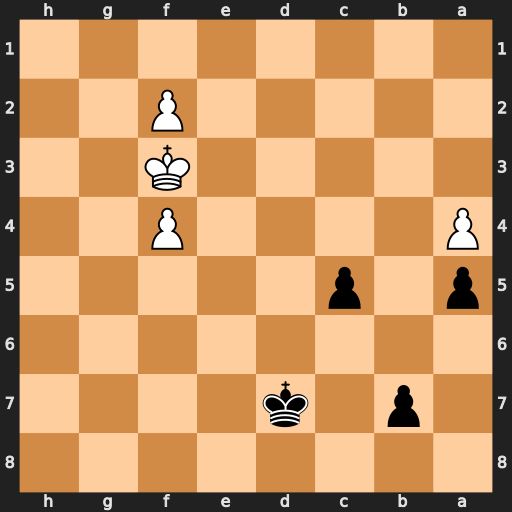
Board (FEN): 8/1p1k4/8/p1p5/P4P2/5K2/5P2/8
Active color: b
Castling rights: -
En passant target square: -
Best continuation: b5 axb5 a4 Ke4 a3